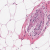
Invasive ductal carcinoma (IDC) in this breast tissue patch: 0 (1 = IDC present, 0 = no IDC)